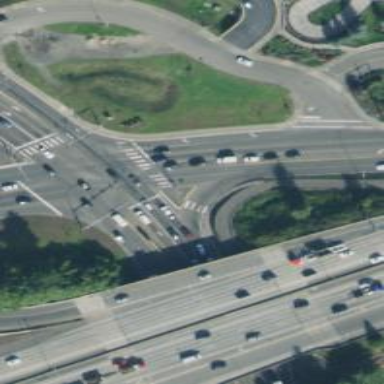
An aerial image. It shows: Secondary link road with asphalt surface.